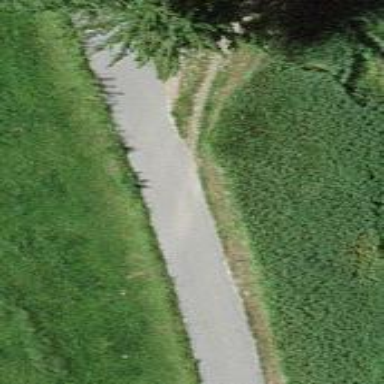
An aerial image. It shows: Unclassified road.